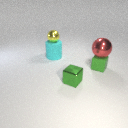
small green metal cube in front of large cyan rubber cylinder